Interaction volume radius: 5 \u00c5
Interaction volume height: 25 \u00c5
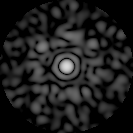
Disorder parameter: 0.8496